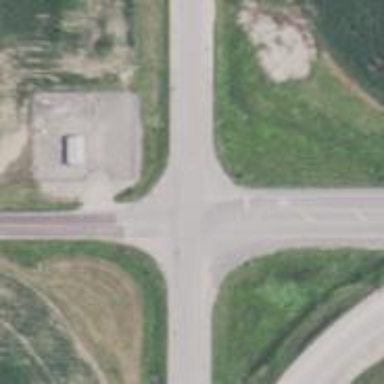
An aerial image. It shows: Roundabout on trunk highway.